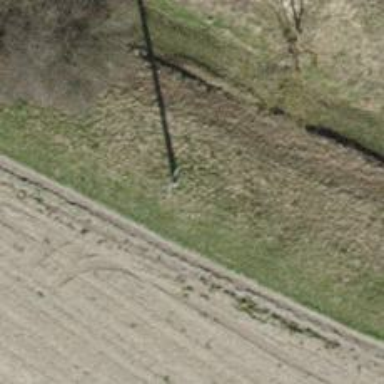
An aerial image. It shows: Concrete power pole.